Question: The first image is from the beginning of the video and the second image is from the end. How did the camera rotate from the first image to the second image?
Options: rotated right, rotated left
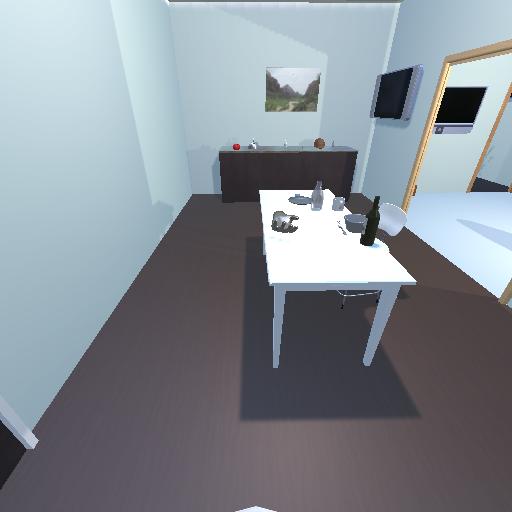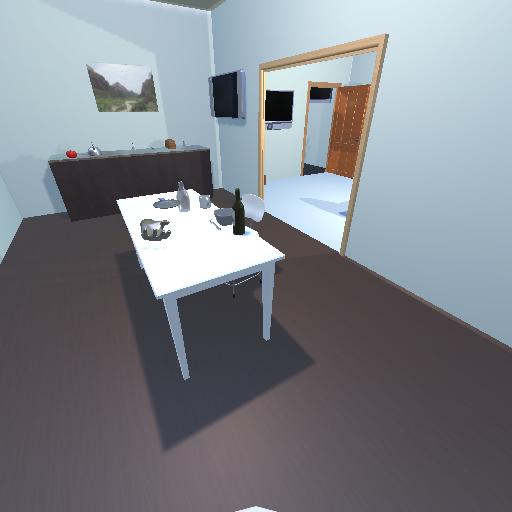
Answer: rotated right